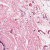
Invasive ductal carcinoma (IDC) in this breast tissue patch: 0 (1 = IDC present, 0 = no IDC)